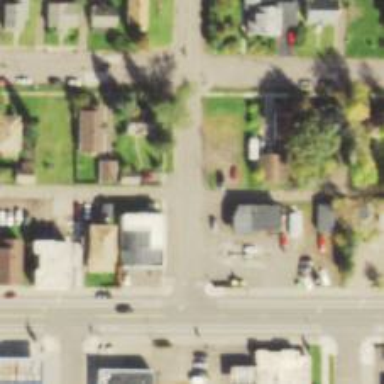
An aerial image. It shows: Alleyway designated as service road.